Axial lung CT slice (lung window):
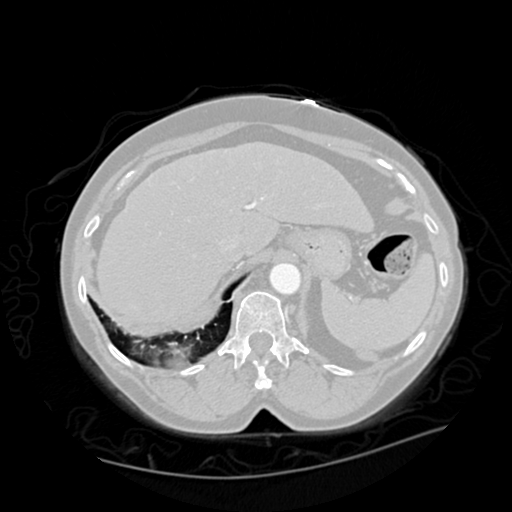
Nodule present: no